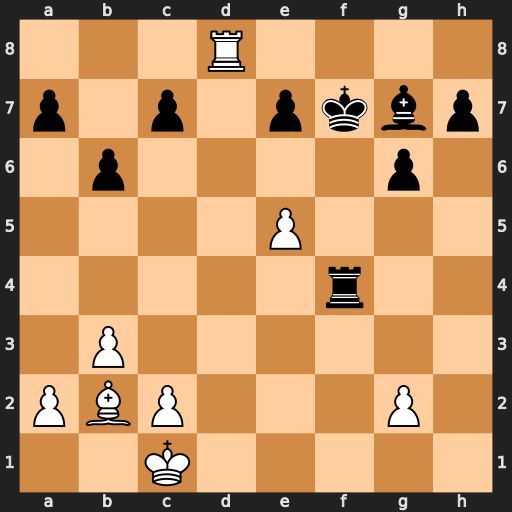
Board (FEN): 3R4/p1p1pkbp/1p4p1/4P3/5r2/1P6/PBP3P1/2K5
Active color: w
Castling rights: -
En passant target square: -
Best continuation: e6+ Kxe6 Bxg7